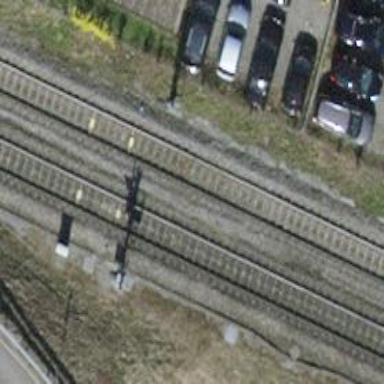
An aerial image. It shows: Railway signal.